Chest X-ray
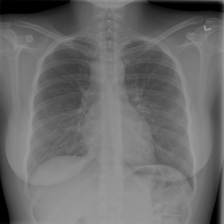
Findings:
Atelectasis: negative
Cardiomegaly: negative
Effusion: negative
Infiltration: positive
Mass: negative
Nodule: negative
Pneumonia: negative
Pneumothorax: negative
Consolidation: negative
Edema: negative
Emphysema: negative
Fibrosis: negative
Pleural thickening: negative
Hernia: negative